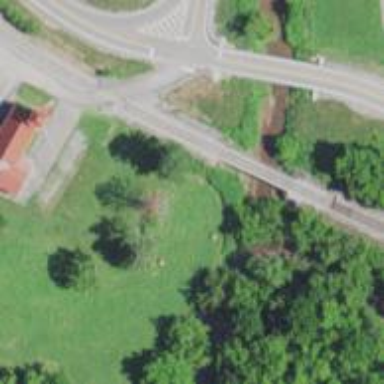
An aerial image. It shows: Railway bridge.